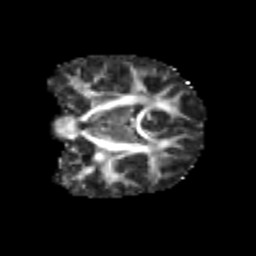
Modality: FA
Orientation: coronal
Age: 7
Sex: female
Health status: healthy